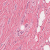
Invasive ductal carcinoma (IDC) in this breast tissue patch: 0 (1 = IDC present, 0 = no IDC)